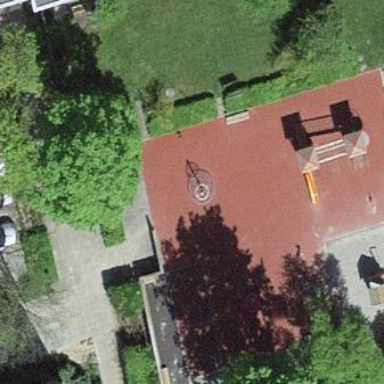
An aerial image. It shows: Playground area for leisure land.